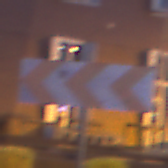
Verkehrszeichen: RichtungstafelnInKurvenGrossRechts
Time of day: Night
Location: Outdoor (Urban)
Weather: PartlyCloudy
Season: NotSpecified
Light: Artificial